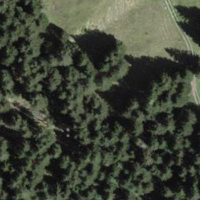
EUNIS habitat code: 23
Species observed at this site:
Astrantia major